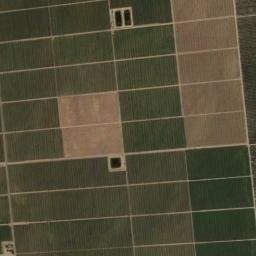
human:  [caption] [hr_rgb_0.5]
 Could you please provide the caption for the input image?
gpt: There are many neat rows of rectangular farmlands .

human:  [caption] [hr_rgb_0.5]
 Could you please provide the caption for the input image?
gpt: Many neatly arranged green and tan mixed rectangular farmlands of different sizes .

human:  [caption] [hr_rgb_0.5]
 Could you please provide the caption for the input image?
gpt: There are some light green and bare rectangular farmland .

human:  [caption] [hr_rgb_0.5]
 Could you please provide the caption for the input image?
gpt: Some rectangular farmlands of different colors are arranged in neat rows and some sheds are surrounded by these farmlands .

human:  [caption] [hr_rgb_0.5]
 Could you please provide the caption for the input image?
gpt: There are many brown rectangular farmlands and some green ones .